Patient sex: M
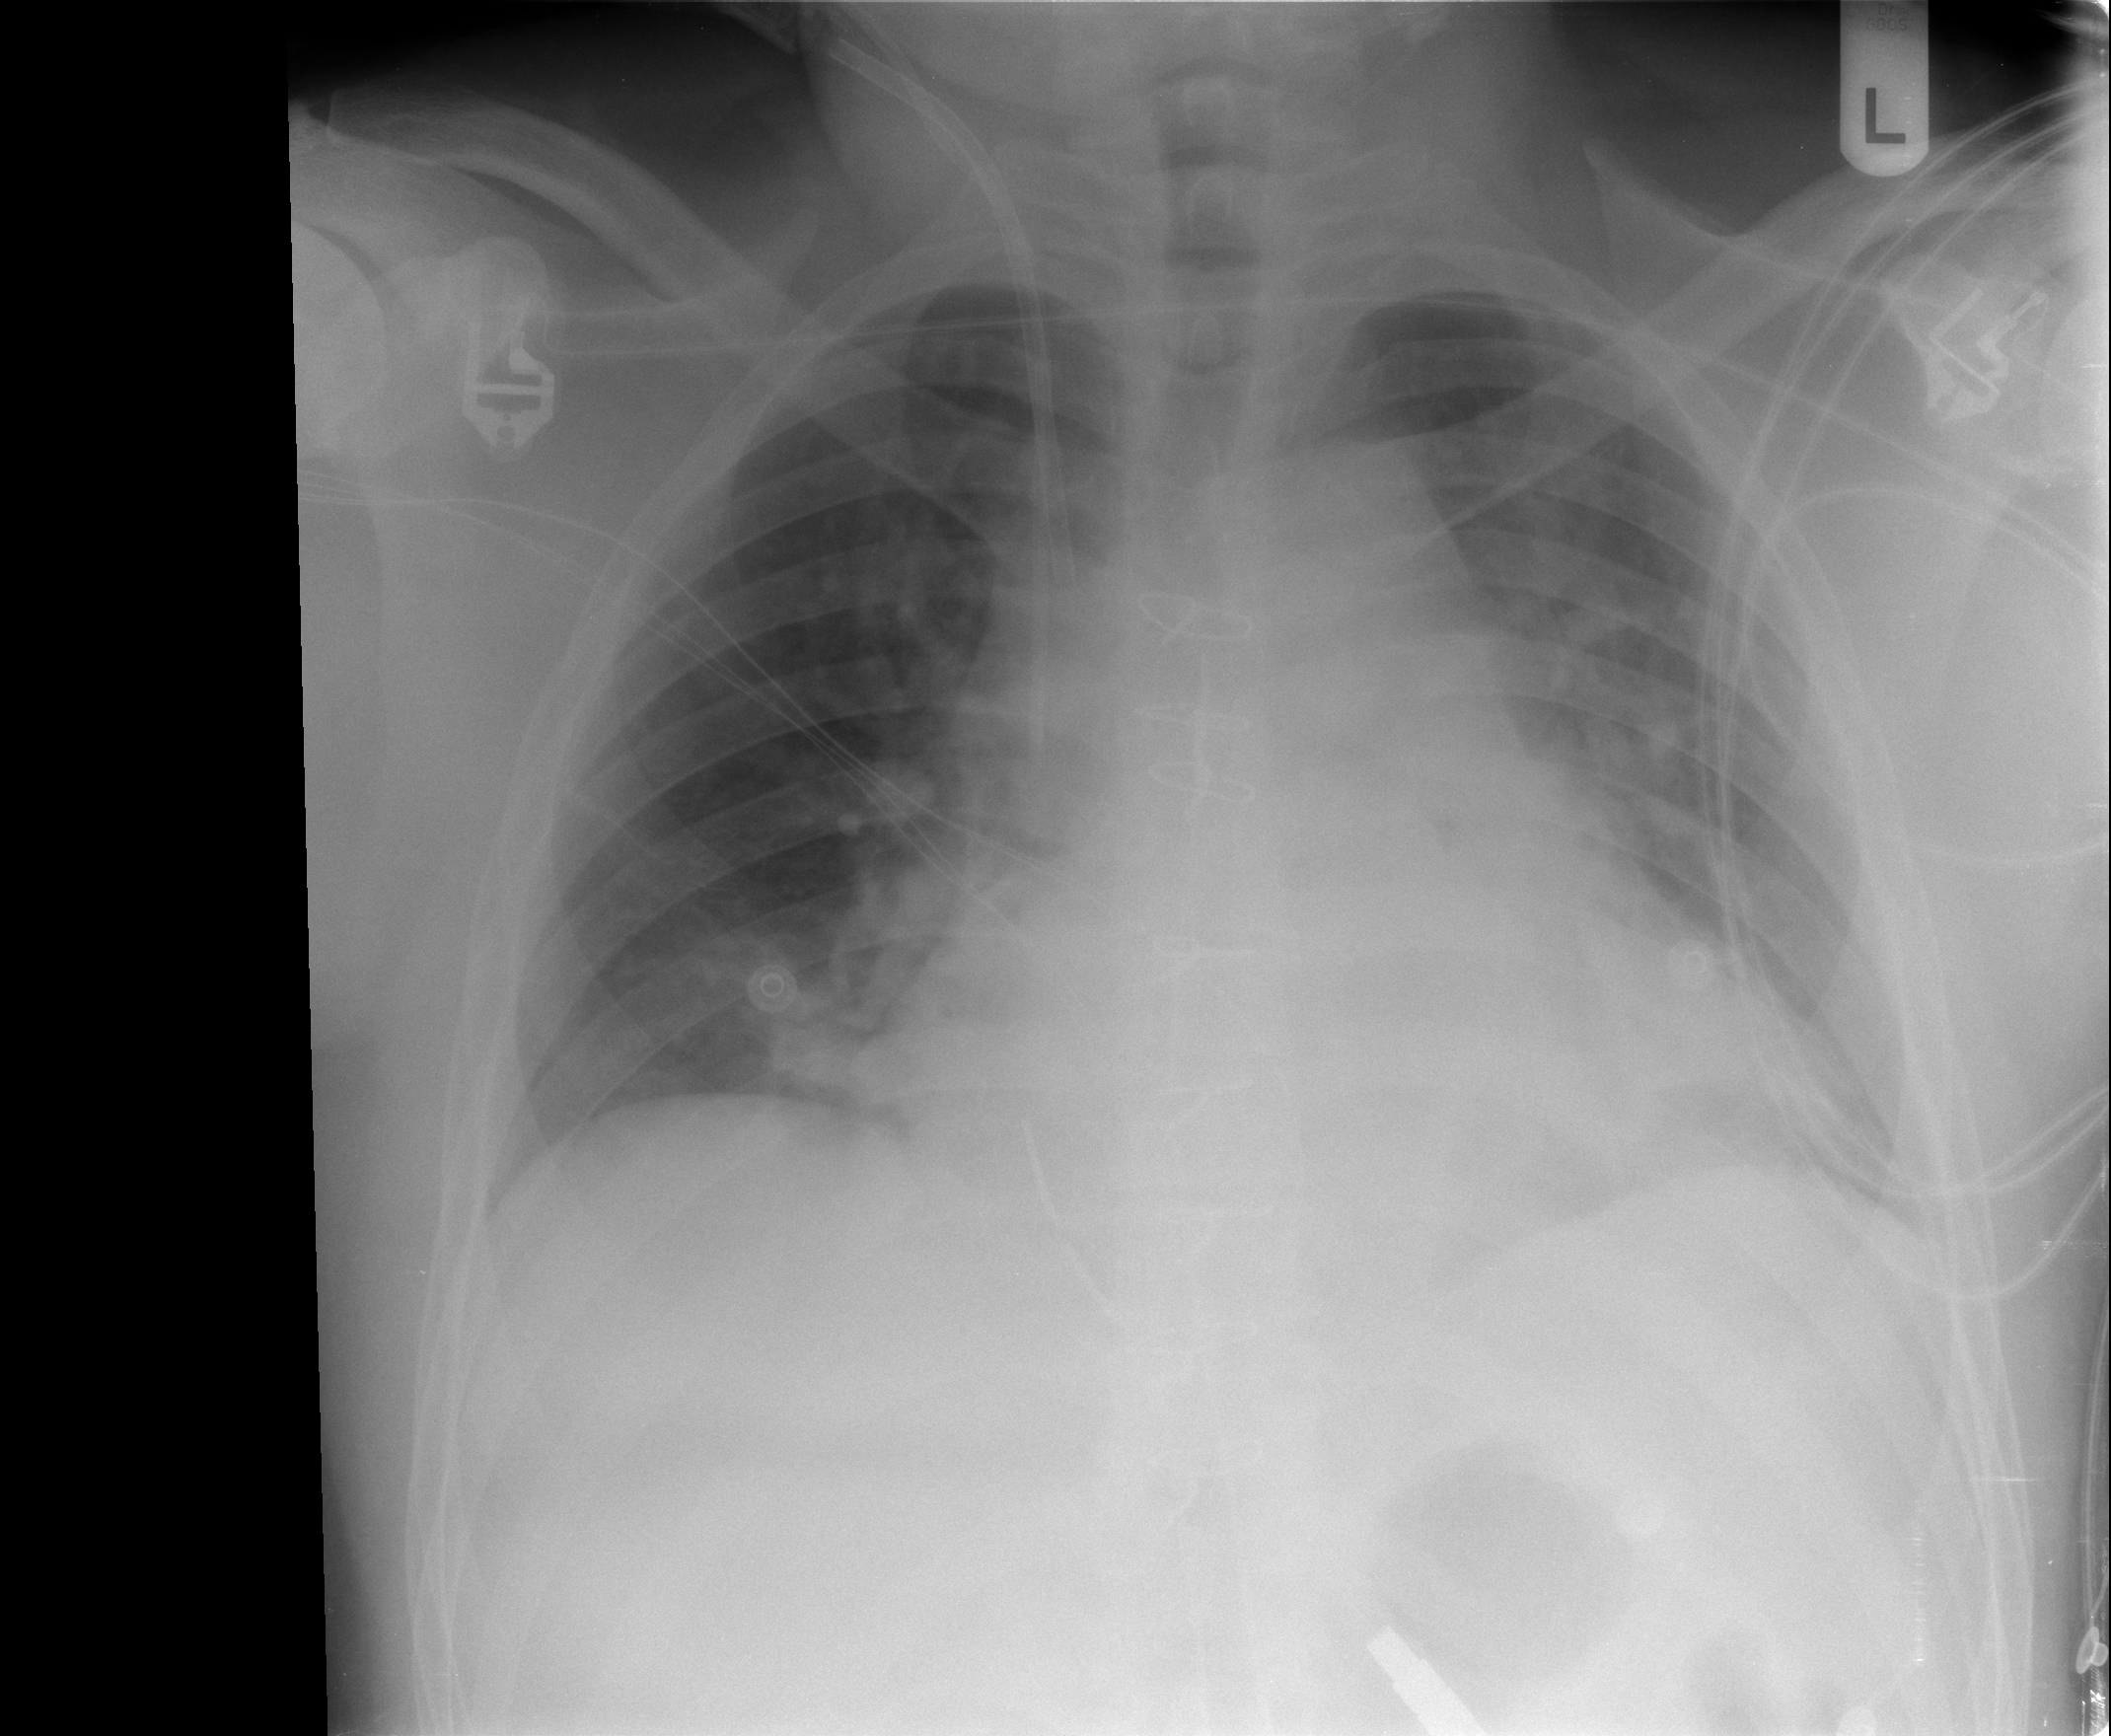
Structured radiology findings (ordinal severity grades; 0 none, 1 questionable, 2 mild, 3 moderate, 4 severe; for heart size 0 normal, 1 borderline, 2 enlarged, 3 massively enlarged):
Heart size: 2
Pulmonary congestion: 2
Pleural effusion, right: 0
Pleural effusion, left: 0
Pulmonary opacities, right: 0
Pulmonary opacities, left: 0
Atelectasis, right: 2
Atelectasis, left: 0